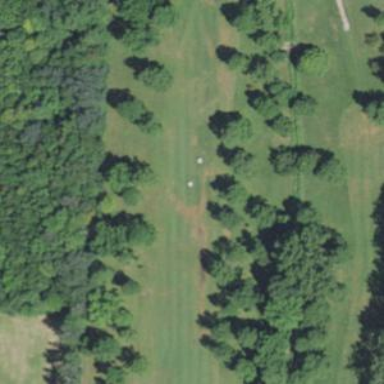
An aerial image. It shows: Golf fairway in the image.